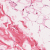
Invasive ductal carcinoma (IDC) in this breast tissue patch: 0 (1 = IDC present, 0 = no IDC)